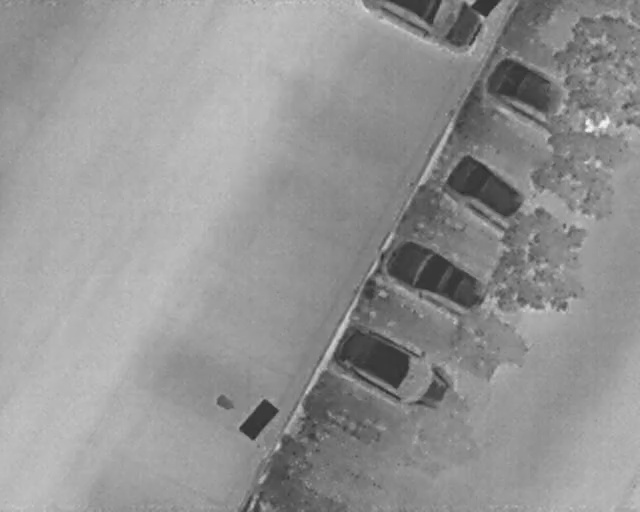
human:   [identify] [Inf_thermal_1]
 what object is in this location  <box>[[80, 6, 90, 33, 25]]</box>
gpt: <ref>1 large car at the top right</ref>

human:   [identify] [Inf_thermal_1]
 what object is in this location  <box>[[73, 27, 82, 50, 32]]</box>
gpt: <ref>1 large car at the right</ref>

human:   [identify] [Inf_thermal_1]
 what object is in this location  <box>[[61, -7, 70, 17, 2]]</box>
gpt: <ref>1 large car at the top</ref>

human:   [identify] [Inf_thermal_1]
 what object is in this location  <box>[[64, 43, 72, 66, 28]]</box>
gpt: <ref>1 large car at the center</ref>

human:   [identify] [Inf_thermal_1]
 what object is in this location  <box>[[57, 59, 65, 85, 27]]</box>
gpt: <ref>1 large car at the bottom</ref>